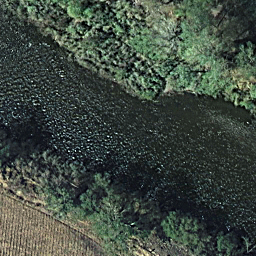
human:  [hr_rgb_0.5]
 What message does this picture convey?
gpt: river